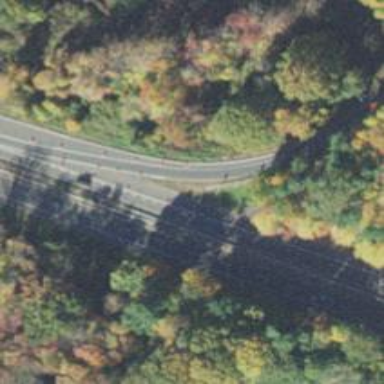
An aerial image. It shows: Motorway.